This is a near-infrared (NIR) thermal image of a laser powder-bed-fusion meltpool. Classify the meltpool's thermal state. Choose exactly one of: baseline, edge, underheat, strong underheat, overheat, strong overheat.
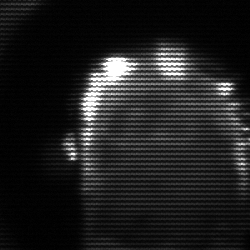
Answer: baseline